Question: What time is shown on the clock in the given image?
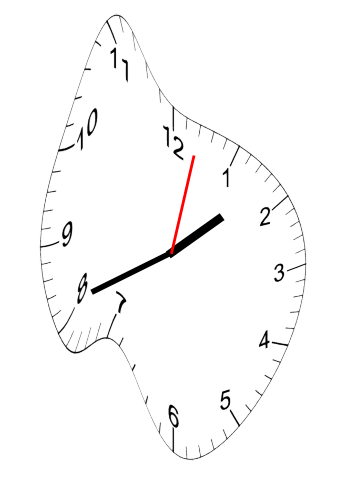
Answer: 01:41:02